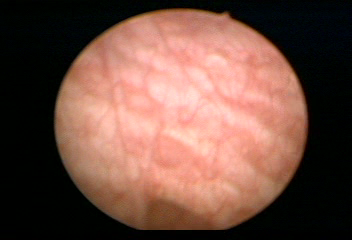
Modality: WLC
Class: Normal mucosa
Bladder cancer association: No